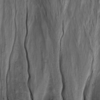
Label: not_dusty